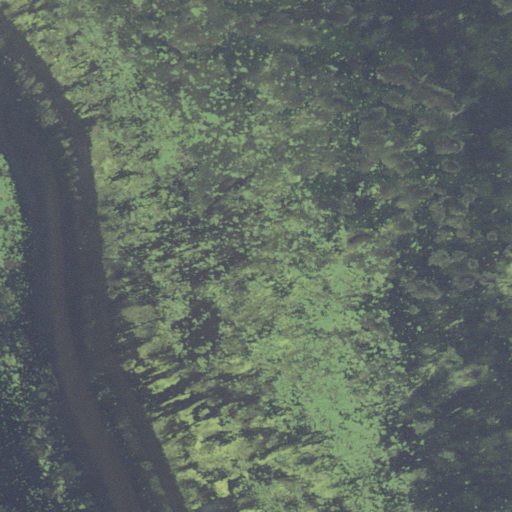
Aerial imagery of island in Wisconsin named Pool 9 Island containing open water and herbaceous wetlands